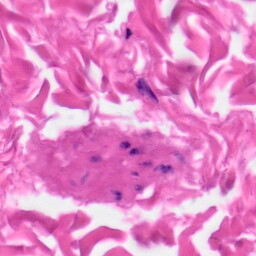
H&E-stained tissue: Skin